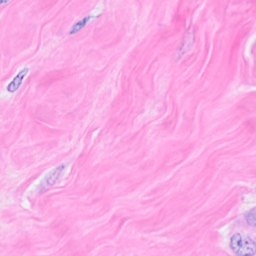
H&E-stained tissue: Breast